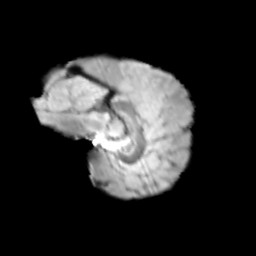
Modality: T2w
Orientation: sagittal
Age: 12
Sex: female
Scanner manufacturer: siemens
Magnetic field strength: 3 T
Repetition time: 3.8 s
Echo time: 0.07 s